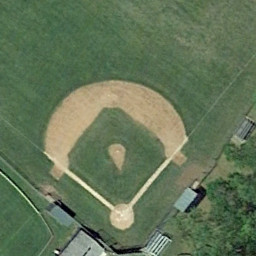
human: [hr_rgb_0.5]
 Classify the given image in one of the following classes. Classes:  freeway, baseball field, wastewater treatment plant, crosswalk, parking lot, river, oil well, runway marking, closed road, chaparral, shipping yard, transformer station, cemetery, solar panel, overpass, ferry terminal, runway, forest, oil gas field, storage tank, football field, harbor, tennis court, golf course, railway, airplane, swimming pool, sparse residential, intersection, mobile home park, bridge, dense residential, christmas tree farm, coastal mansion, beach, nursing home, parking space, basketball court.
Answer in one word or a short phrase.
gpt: baseball field